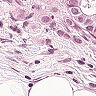
Metastatic tissue present: yes